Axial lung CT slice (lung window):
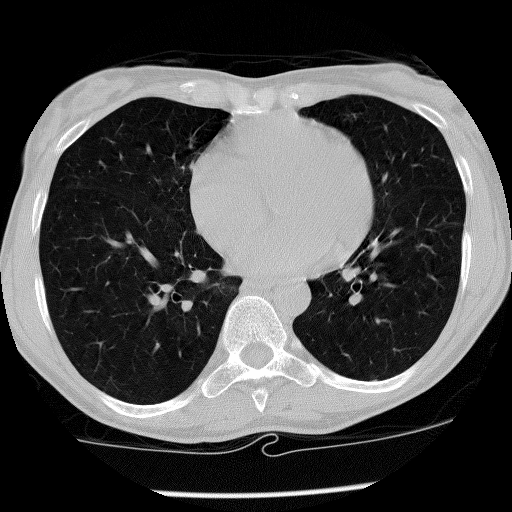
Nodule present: no